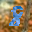
Label: 8